Aerial crown-view tile of a tropical tree (Barro Colorado Island, Panama), acquired 20250512:
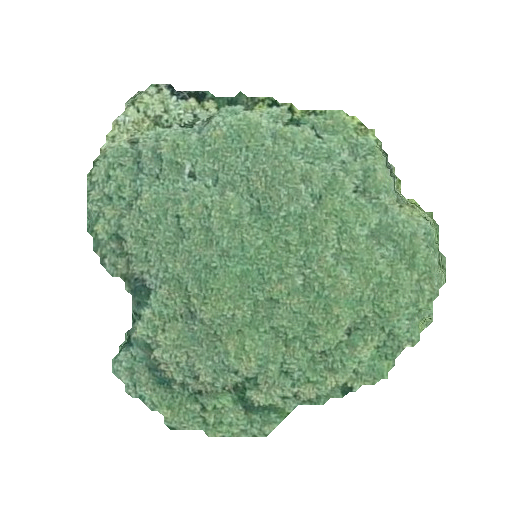
Species: Jacaranda copaia
GBIF accepted scientific name: Jacaranda copaia
Crown area: 135.667 m²